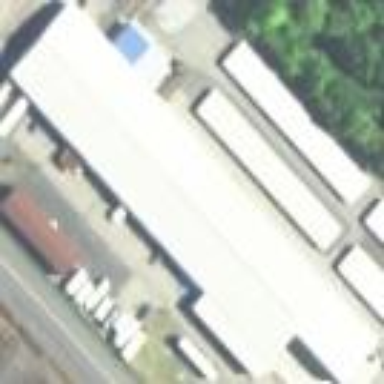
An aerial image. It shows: Warehouse.